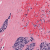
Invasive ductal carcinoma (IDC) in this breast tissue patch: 1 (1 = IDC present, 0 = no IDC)